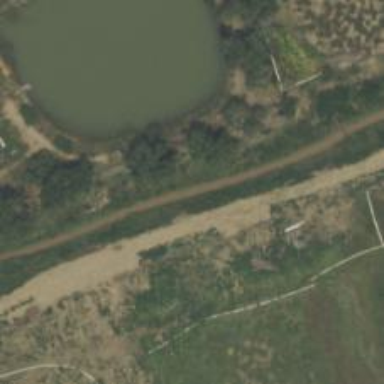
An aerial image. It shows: Canal used for irrigation purposes.